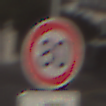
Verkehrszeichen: Geschwindigkeit80
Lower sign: HinweisDurchSinnbild14
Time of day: MorningAfternoon
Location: Outdoor (Urban)
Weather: PartlyCloudy
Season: NotSpecified
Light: Natural